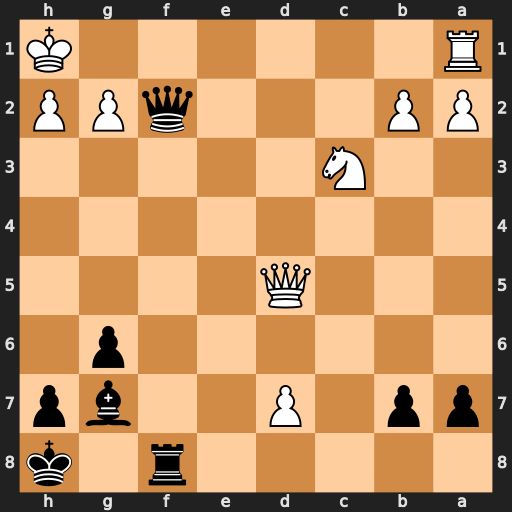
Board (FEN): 5r1k/pp1P2bp/6p1/3Q4/8/2N5/PP3qPP/R6K
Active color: b
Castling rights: -
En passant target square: -
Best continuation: Qf1+ Rxf1 Rxf1#